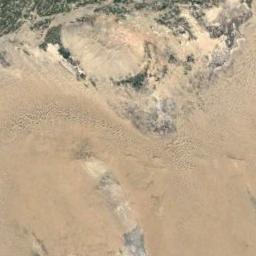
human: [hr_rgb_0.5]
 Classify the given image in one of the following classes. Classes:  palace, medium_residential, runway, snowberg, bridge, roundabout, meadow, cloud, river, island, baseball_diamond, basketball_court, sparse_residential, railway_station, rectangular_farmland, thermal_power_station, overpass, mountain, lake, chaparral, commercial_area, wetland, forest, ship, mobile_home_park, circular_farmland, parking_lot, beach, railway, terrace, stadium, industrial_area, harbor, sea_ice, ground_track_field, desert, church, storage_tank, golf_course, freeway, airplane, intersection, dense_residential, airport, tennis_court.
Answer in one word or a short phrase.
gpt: desert